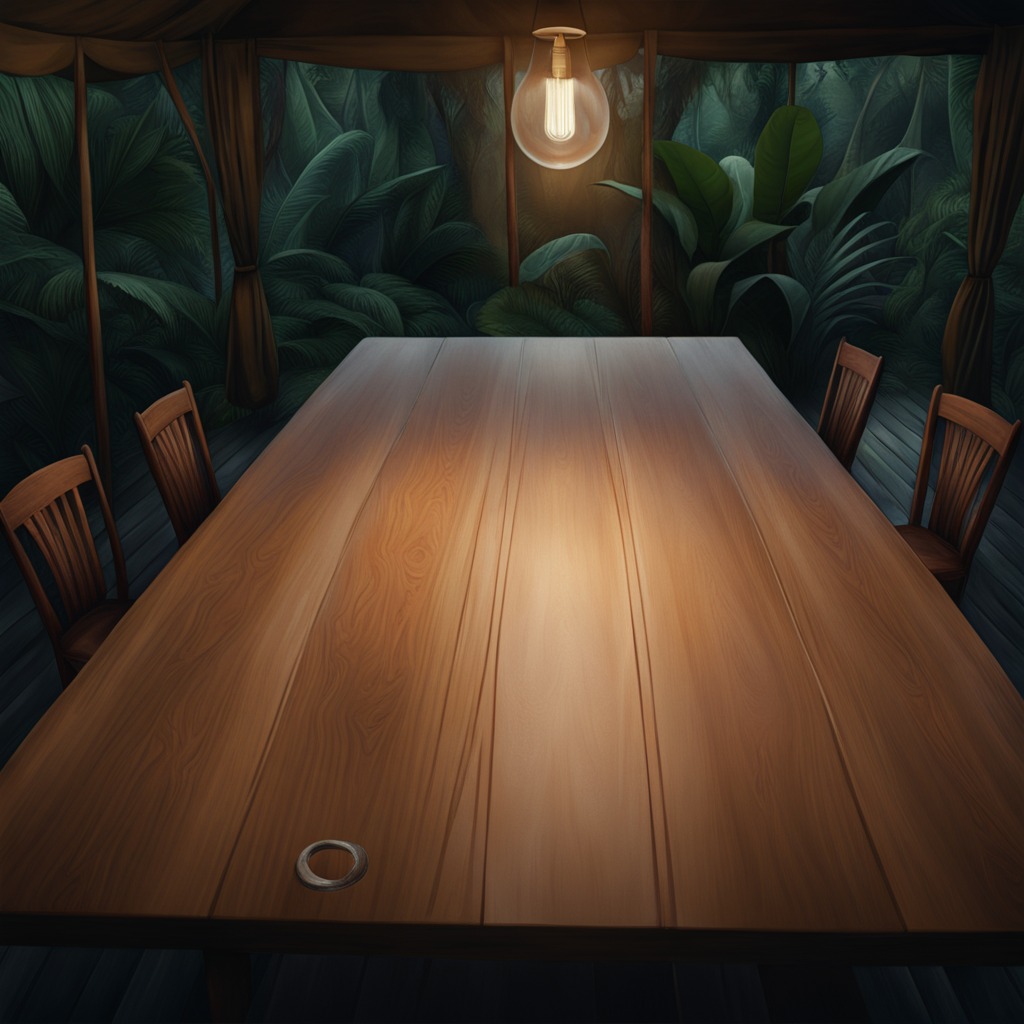
A flat metal washer lies on the wooden table.